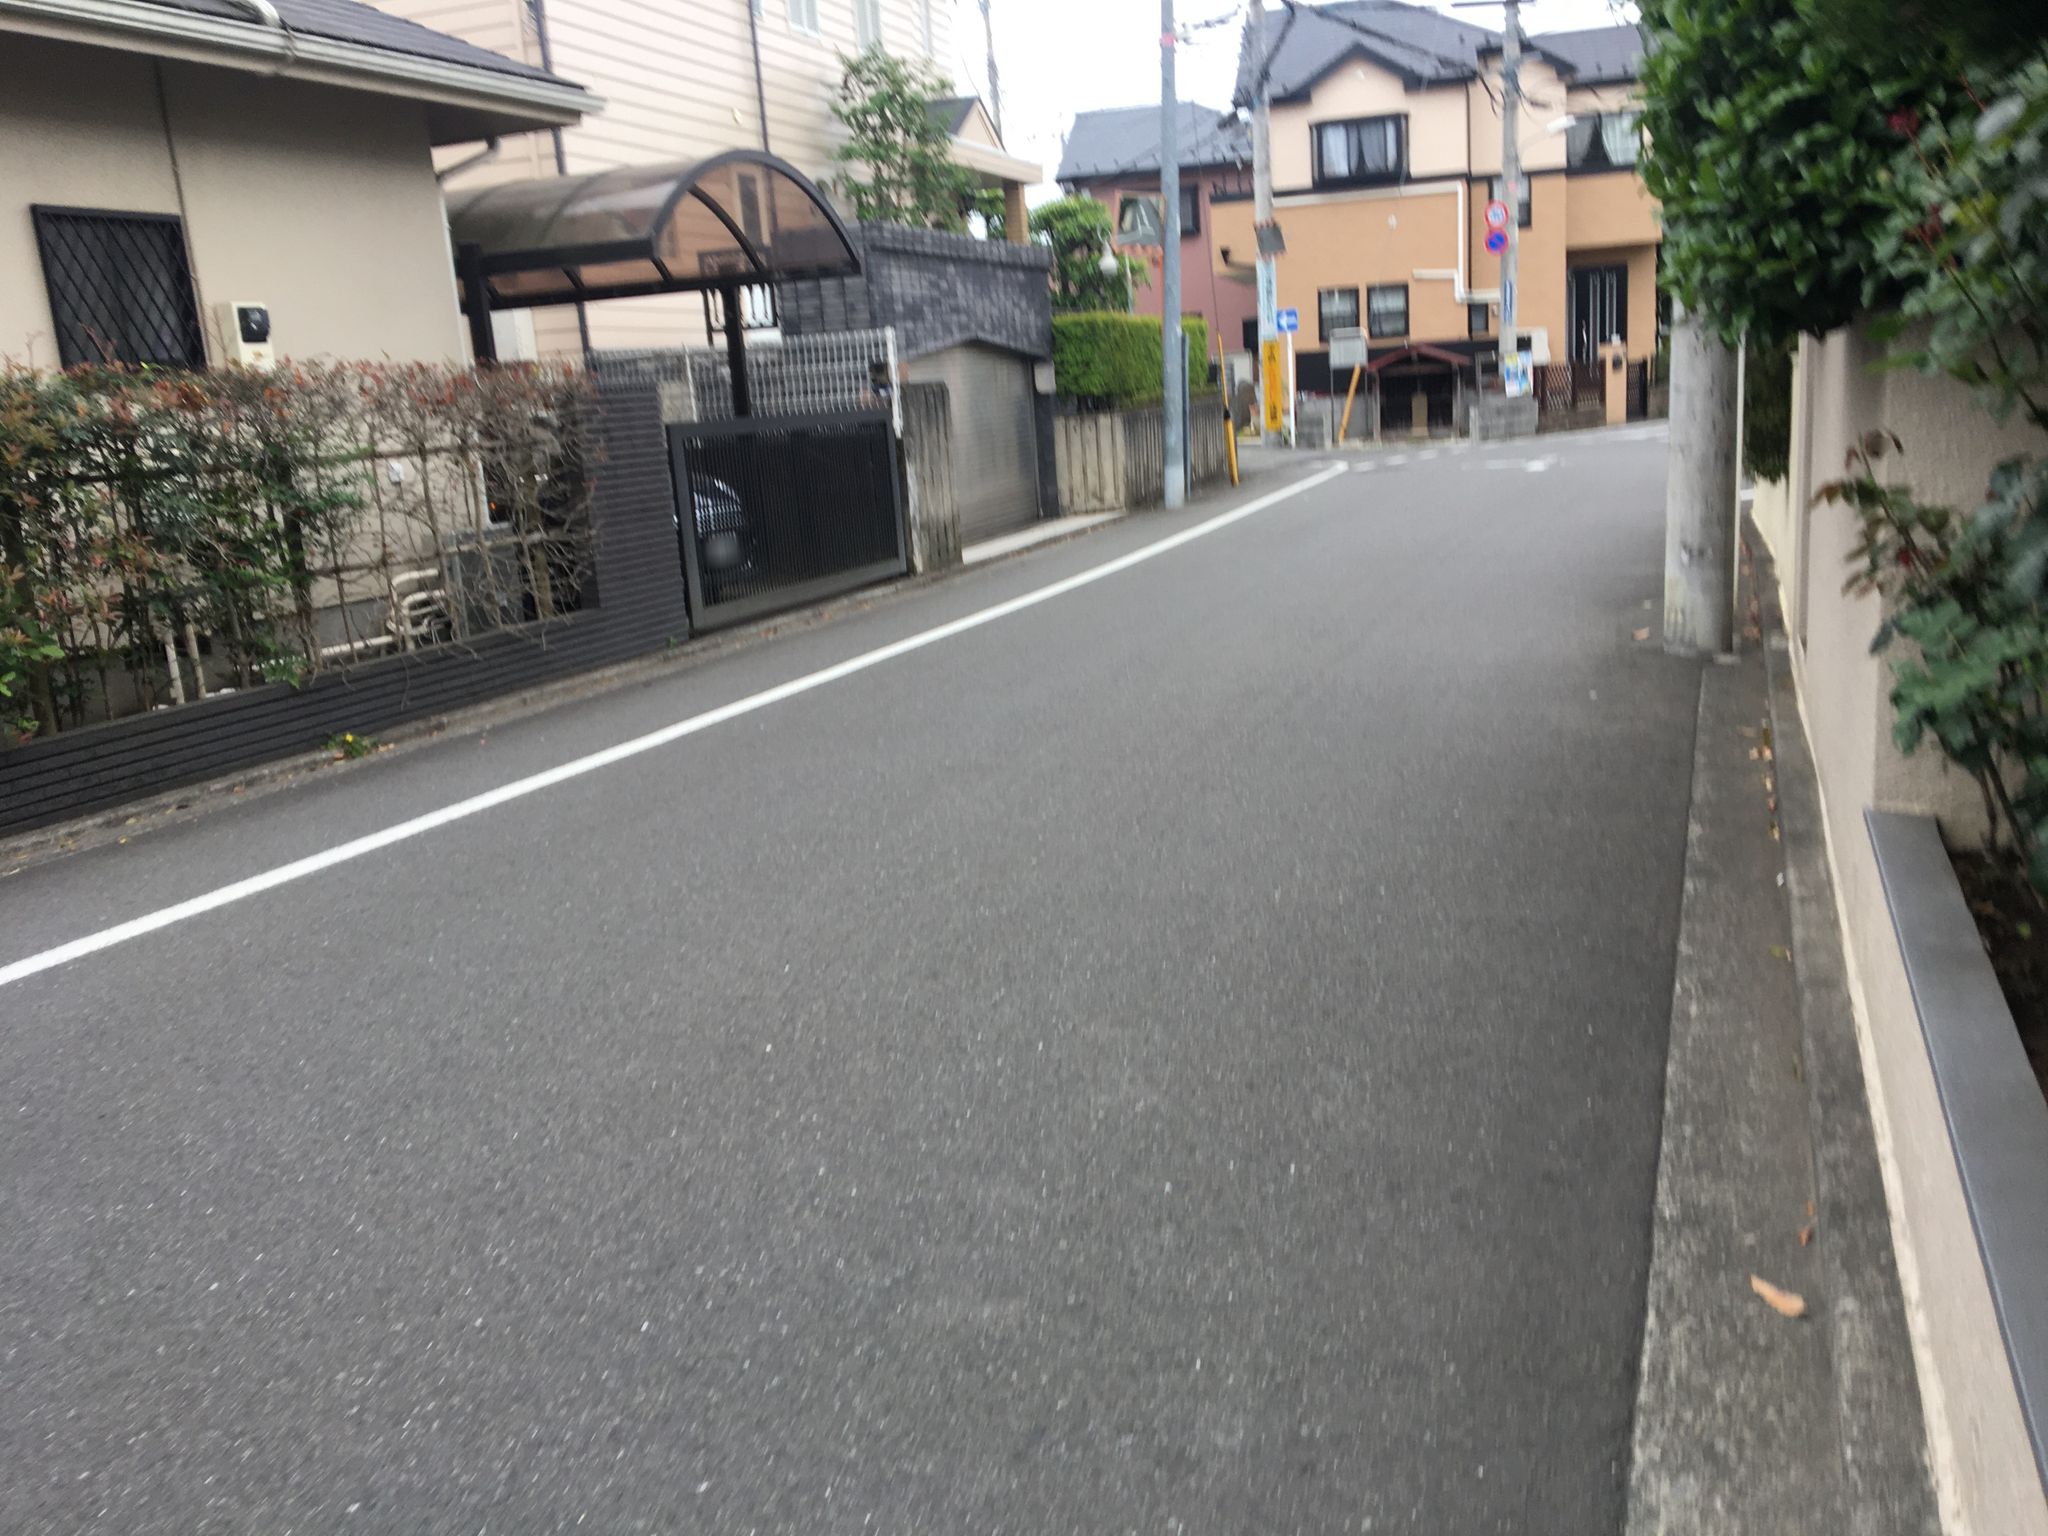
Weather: clear
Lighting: day
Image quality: slightly poor
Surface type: walking surface
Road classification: residential
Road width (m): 1.7
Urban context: urban centre
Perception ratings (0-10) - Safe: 0.71, Lively: 5.8, Beautiful: 6.46, Boring: 4.74, Depressing: 2.66, Wealthy: 7.94